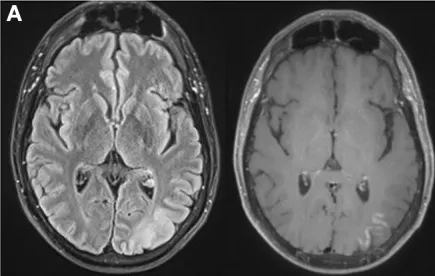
MRI images. Pre.
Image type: radiology (mri)